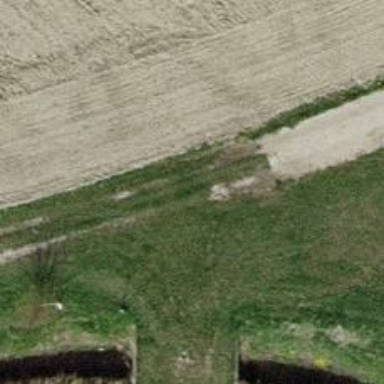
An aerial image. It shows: Grass track with grade4 quality surface.